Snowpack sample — Buffalo Mountain, Silverthorne, Colorado, USA (1/25/25, 10:11 AM MST)
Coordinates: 39.6222, -106.1139
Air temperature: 22 °F
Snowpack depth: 110 cm
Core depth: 20 cm
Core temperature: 48.2 °F
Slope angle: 12°, slope face: 102°
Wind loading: high
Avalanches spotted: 0
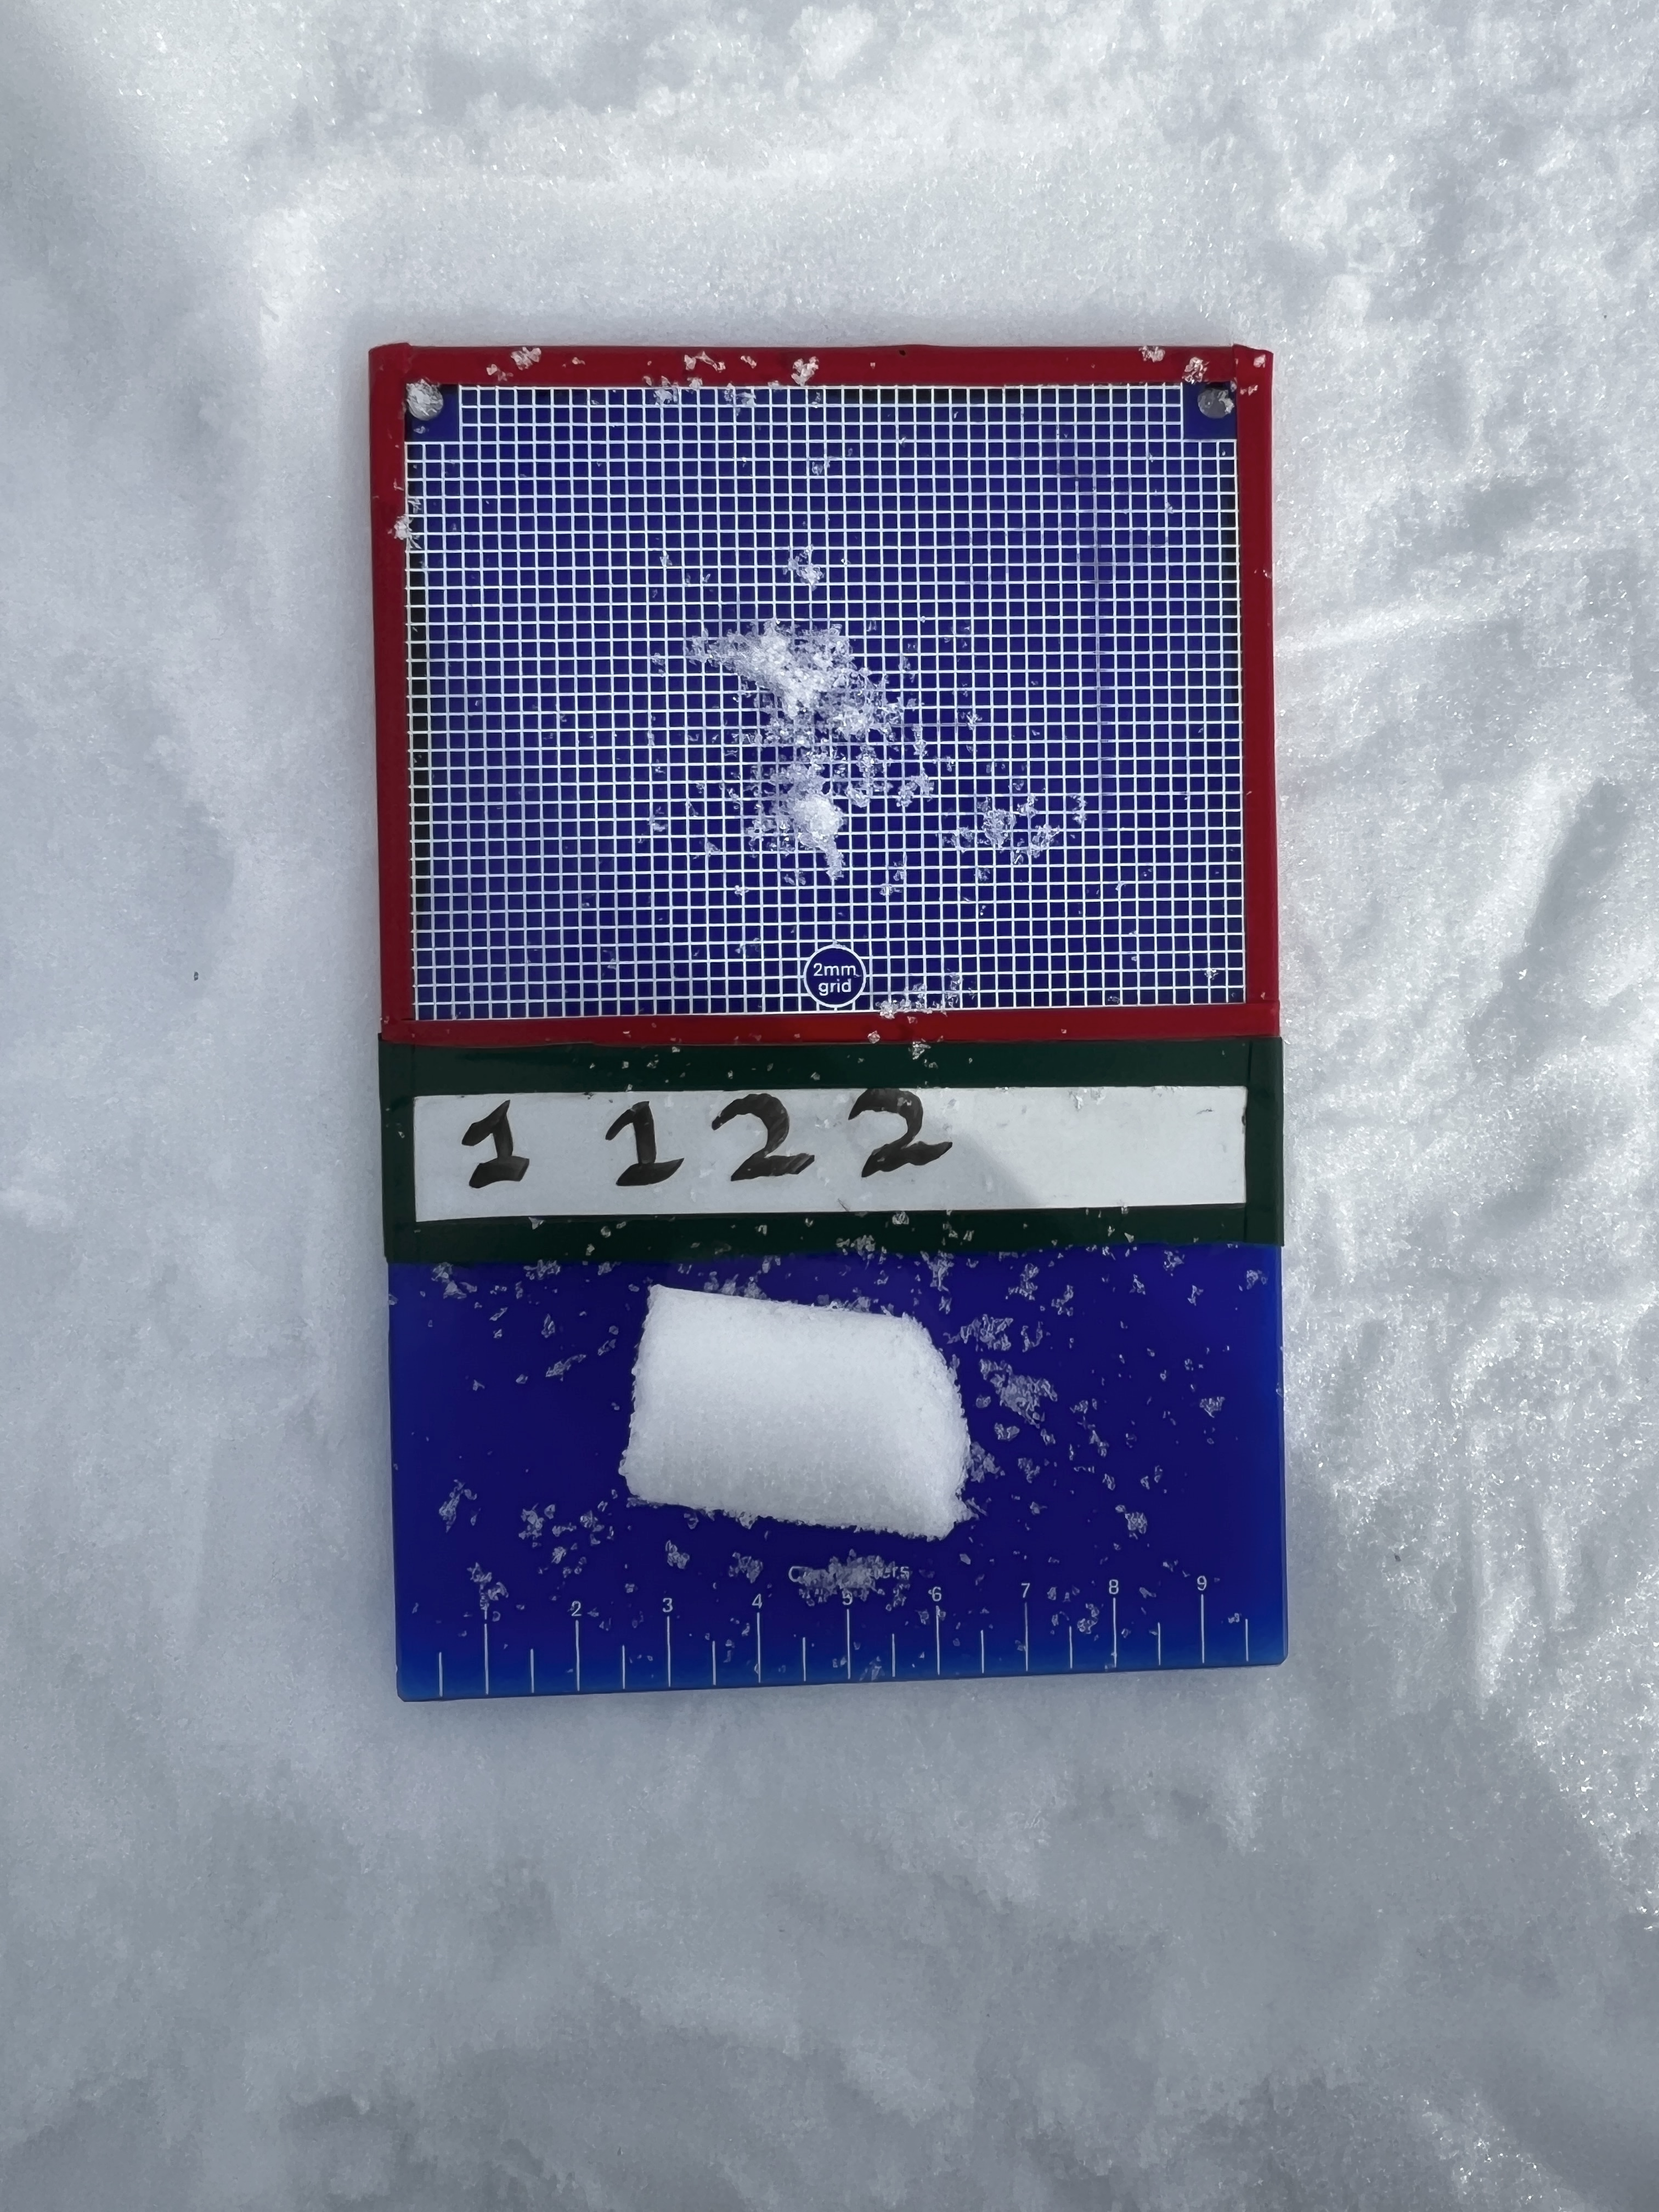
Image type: crystal_card
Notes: No avalanches nearby, collected on the outskirts of a fire break 15 meters from the treeline, on way to Buffalo and Red Mountain